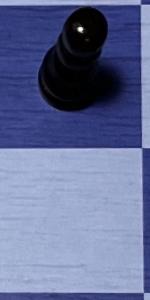
Label: Empty